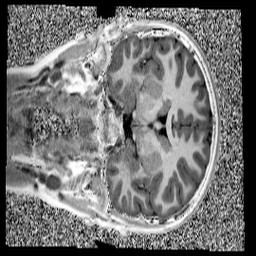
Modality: UNIT1
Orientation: coronal
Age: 9
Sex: male
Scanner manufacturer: siemens
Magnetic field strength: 3 T
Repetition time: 4 s
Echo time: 0.00299 s